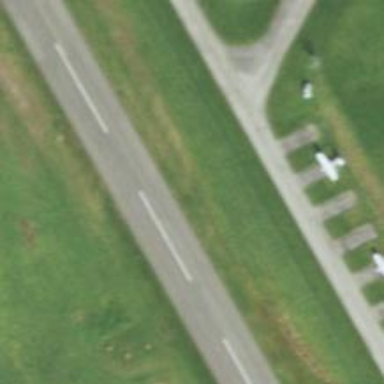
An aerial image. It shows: Asphalt runway at the airport.